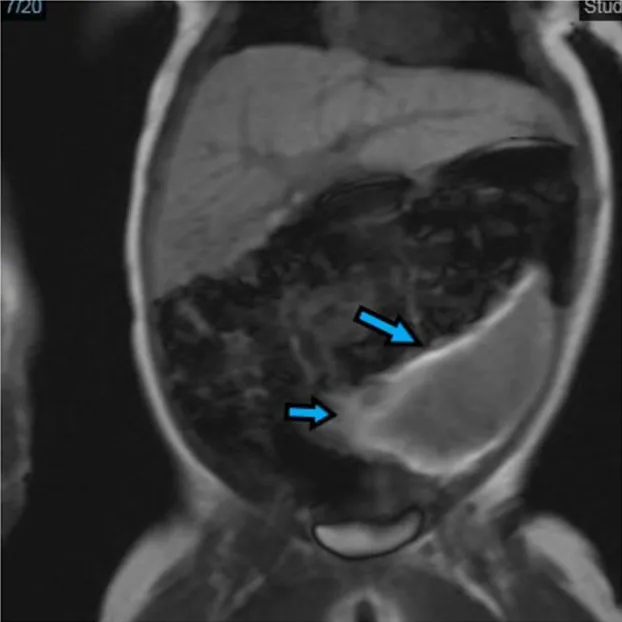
Frontal view of magnetic resonance imaging (MRI) of the abdomen. Wandering spleen (arrow) presented as a well-defined semilunar-shaped structure in the left lumbar region with the descending colon lateral and the left kidney posterior in the lower abdomen. It is seen anterolateral to the small bowel and just beneath the anterior abdominal wall muscle.
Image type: radiology (mri)